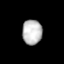
Tissue: lung
Cell type: Epithelial cells
Senescence score: 0.21
Nuclear area (px): 483
Mean DAPI intensity: 188.867